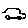
Label: car